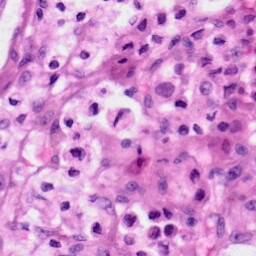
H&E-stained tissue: Skin